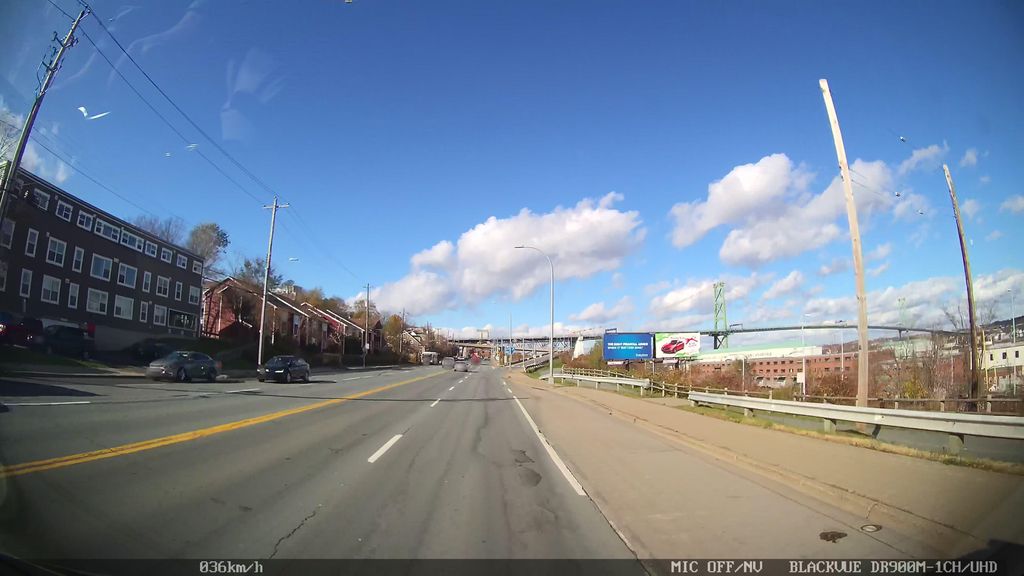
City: halifax